Question: i keep getting this error in my webconfig dunno why.
im trying to use AD authentication in my asp.net c# website

'''
<authentication mode="Forms">
<forms name=".ADAuthCookie" timeout="10"
loginUrl="Login.aspx" defaultUrl="Default.aspx">
</forms>
</authentication>
<authorization>
<deny users="?" />
<allow users="*" />
</authorization>
<membership defaultProvider="DomainLoginMembershipProvider">
<providers>
<add name="DomainLoginMembershipProvider"
type="System.Web.Security.ActiveDirectoryMembershipProvider, System.Web, Version=2.0.0.0,Culture=neutral, PublicKeyToken=b03f5f7f11d50a3a"
connectionStringName="ADConnectionString"
connectionUsername="username" connectionPassword="password"/>
</providers>
</membership>
</configuration>
'''
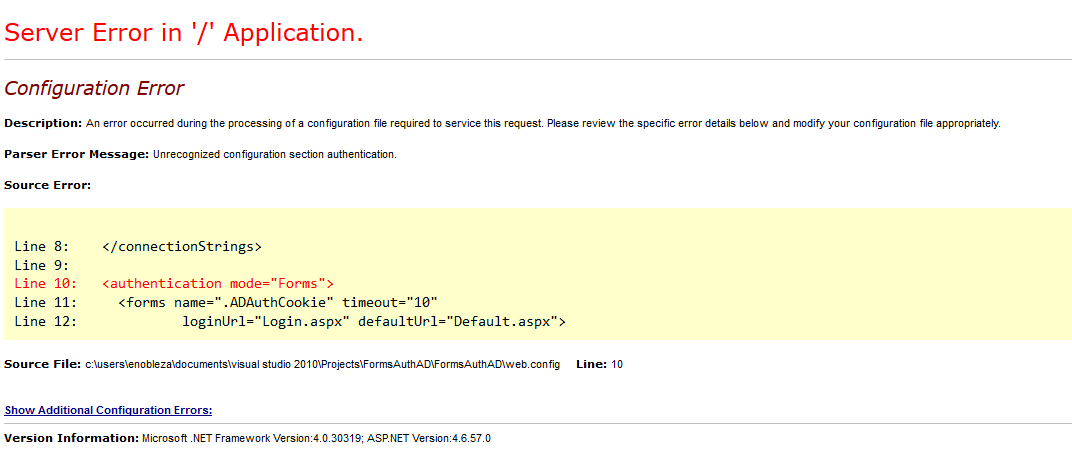
Answer: Your error message is self explanatory. I can see clearly from the screen shot that you have included the 'authentication' section directly inside the 'configuration' node but it should be present inside 'system.web' node. So your Web.Config should look like this:-
'''
<configuration>
<system.web>
<authentication mode="Forms">
<forms name=".ADAuthCookie" timeout="10"
loginUrl="Login.aspx" defaultUrl="Default.aspx">
</forms>
</authentication>
...Others
</system.web>
<connectionStrings>
<add name="ConnectionString" .....Others
</configuration>
'''